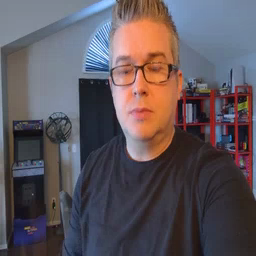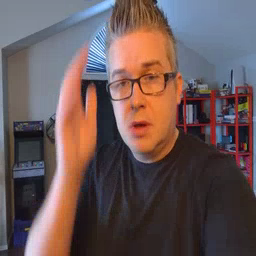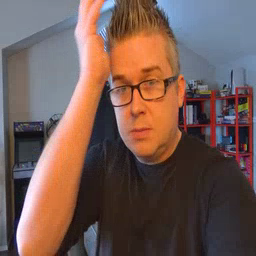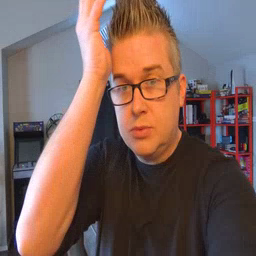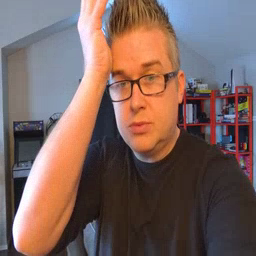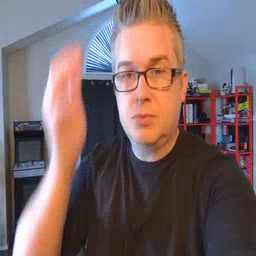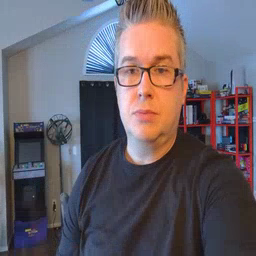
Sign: garbage